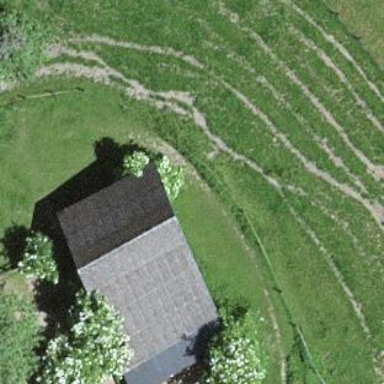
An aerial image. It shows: Rural barn.